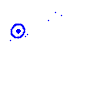
Particle: kaon